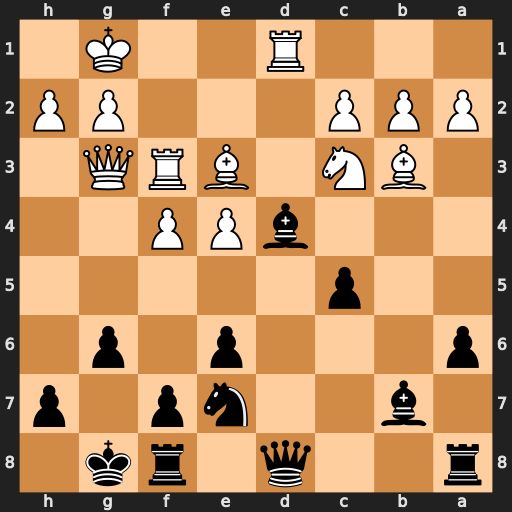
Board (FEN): r2q1rk1/1b2np1p/p3p1p1/2p5/3bPP2/1BN1BRQ1/PPP3PP/3R2K1
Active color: b
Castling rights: -
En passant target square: -
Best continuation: Bxe4 Bxd4 Bxf3 Qxf3 cxd4